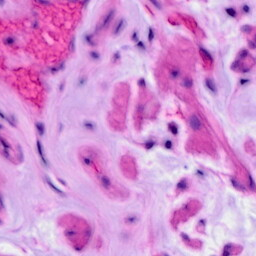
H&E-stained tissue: Ovarian